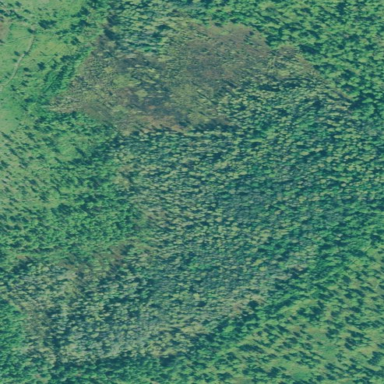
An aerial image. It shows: Swampy wetland area noted as forested wetland.